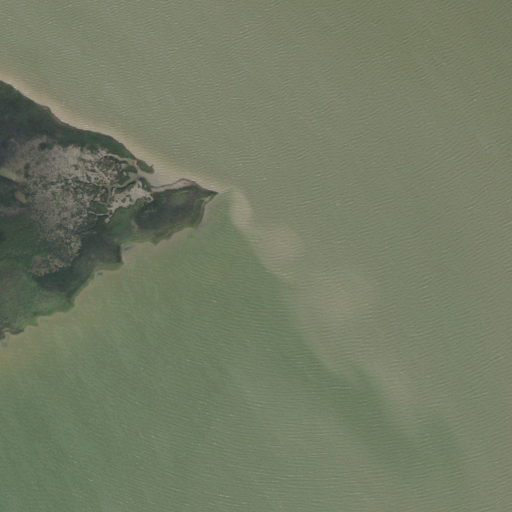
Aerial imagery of cape in Texas named Jensen Point containing open water and herbaceous wetlands